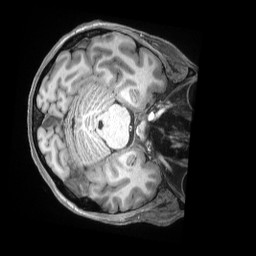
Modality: T1w
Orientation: axial
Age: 50
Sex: female
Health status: ill
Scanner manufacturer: siemens
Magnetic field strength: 3 T
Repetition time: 2.5 s
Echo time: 0.00181 s